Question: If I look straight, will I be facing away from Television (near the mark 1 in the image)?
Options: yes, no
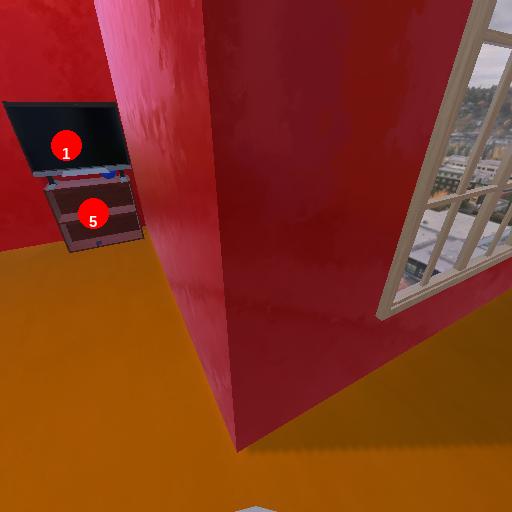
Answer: yes